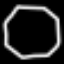
Label: octagon